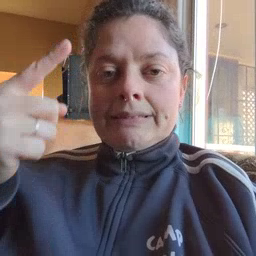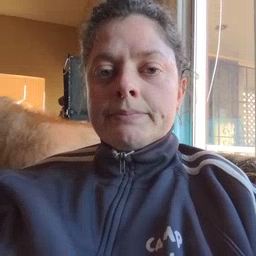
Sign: penny